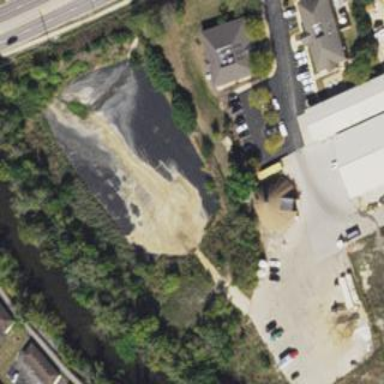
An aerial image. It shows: Detention basin.